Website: apple
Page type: customer-info-address
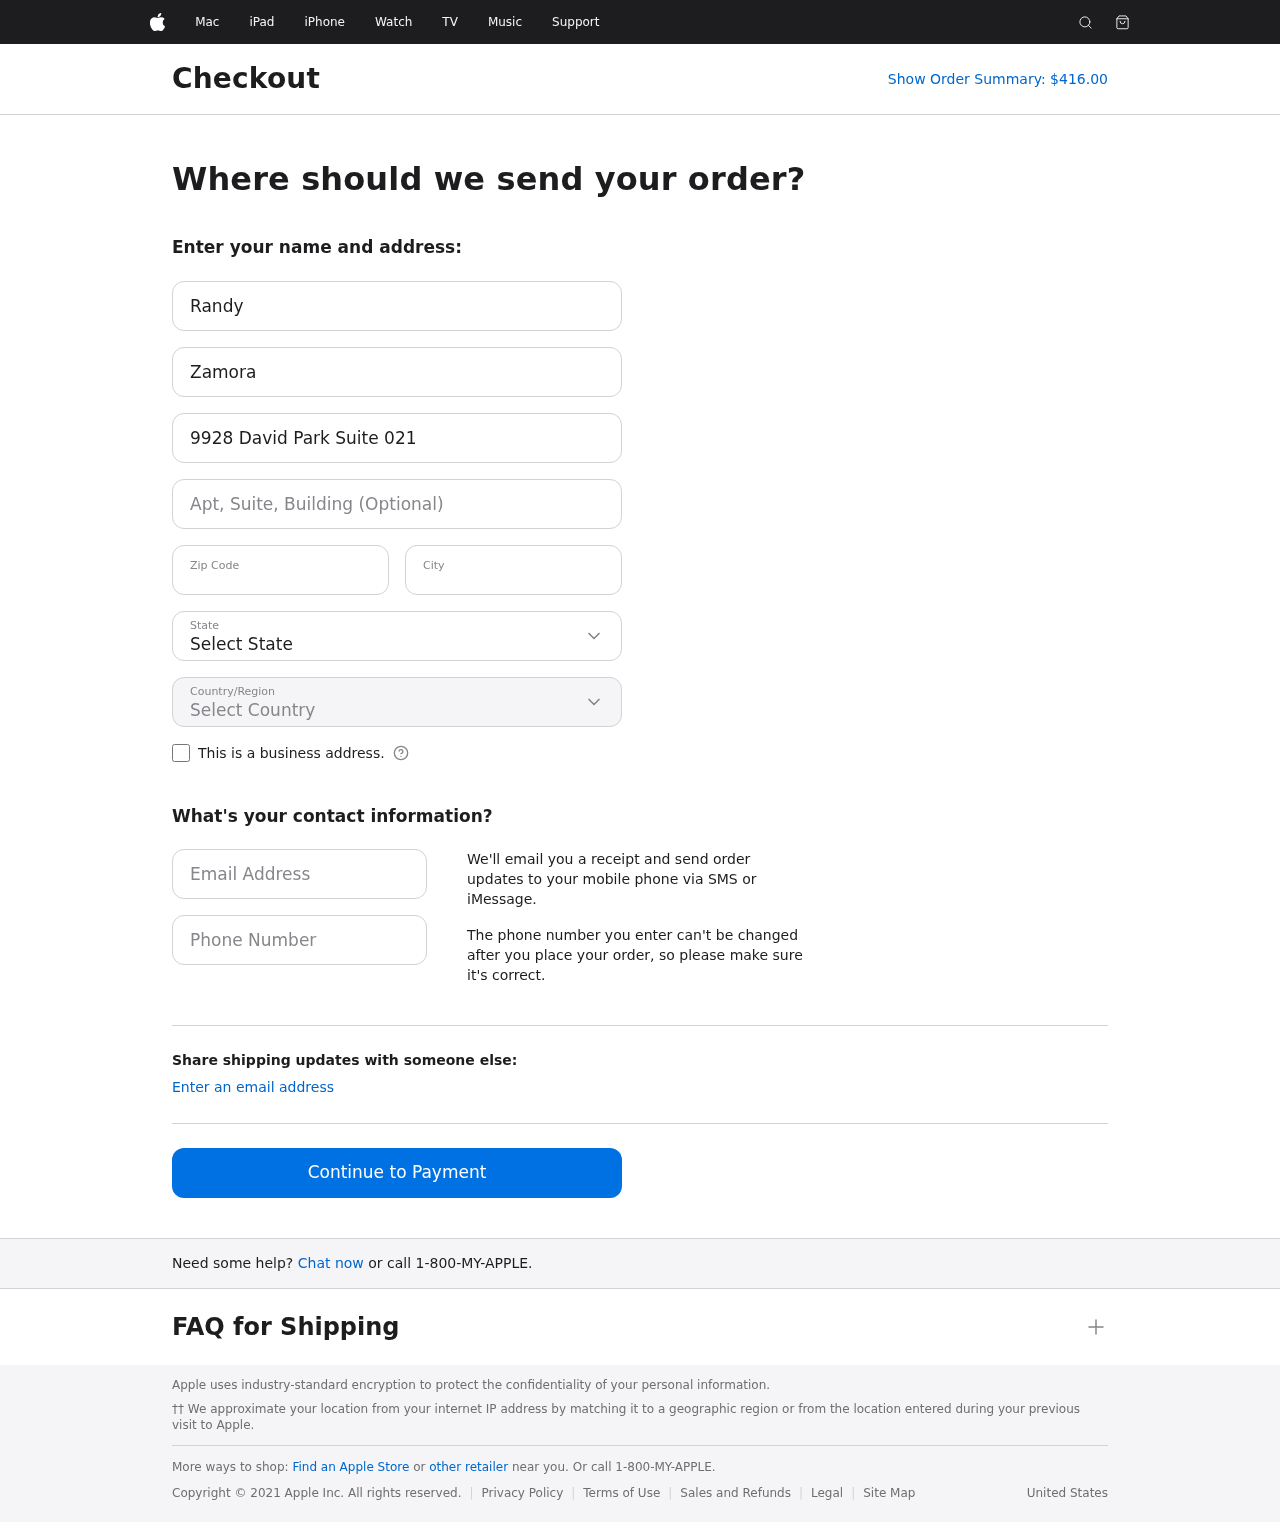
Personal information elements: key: PII_CITY
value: Lake Angelamouth
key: PII_COUNTRY
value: United States
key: PII_EMAIL
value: randy.zamora@hotmail.com
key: PII_FIRSTNAME
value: Randy
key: PII_LASTNAME
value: Zamora
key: PII_PHONE
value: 6226924062
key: PII_POSTCODE
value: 41881
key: PII_STATE
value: Alaska
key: PII_STREET
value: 9928 David Park Suite 021
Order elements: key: ORDER_TOTAL
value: Show Order Summary: $416.00